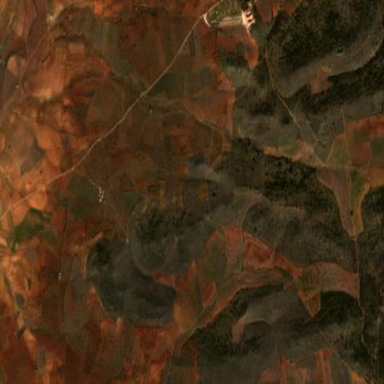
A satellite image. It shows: Orchard filled with olive trees.